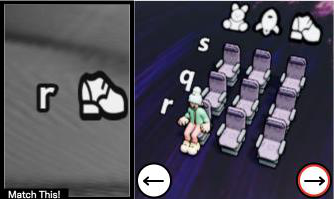
Task: seats
Answer: no